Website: ulta-beauty
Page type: address-validator
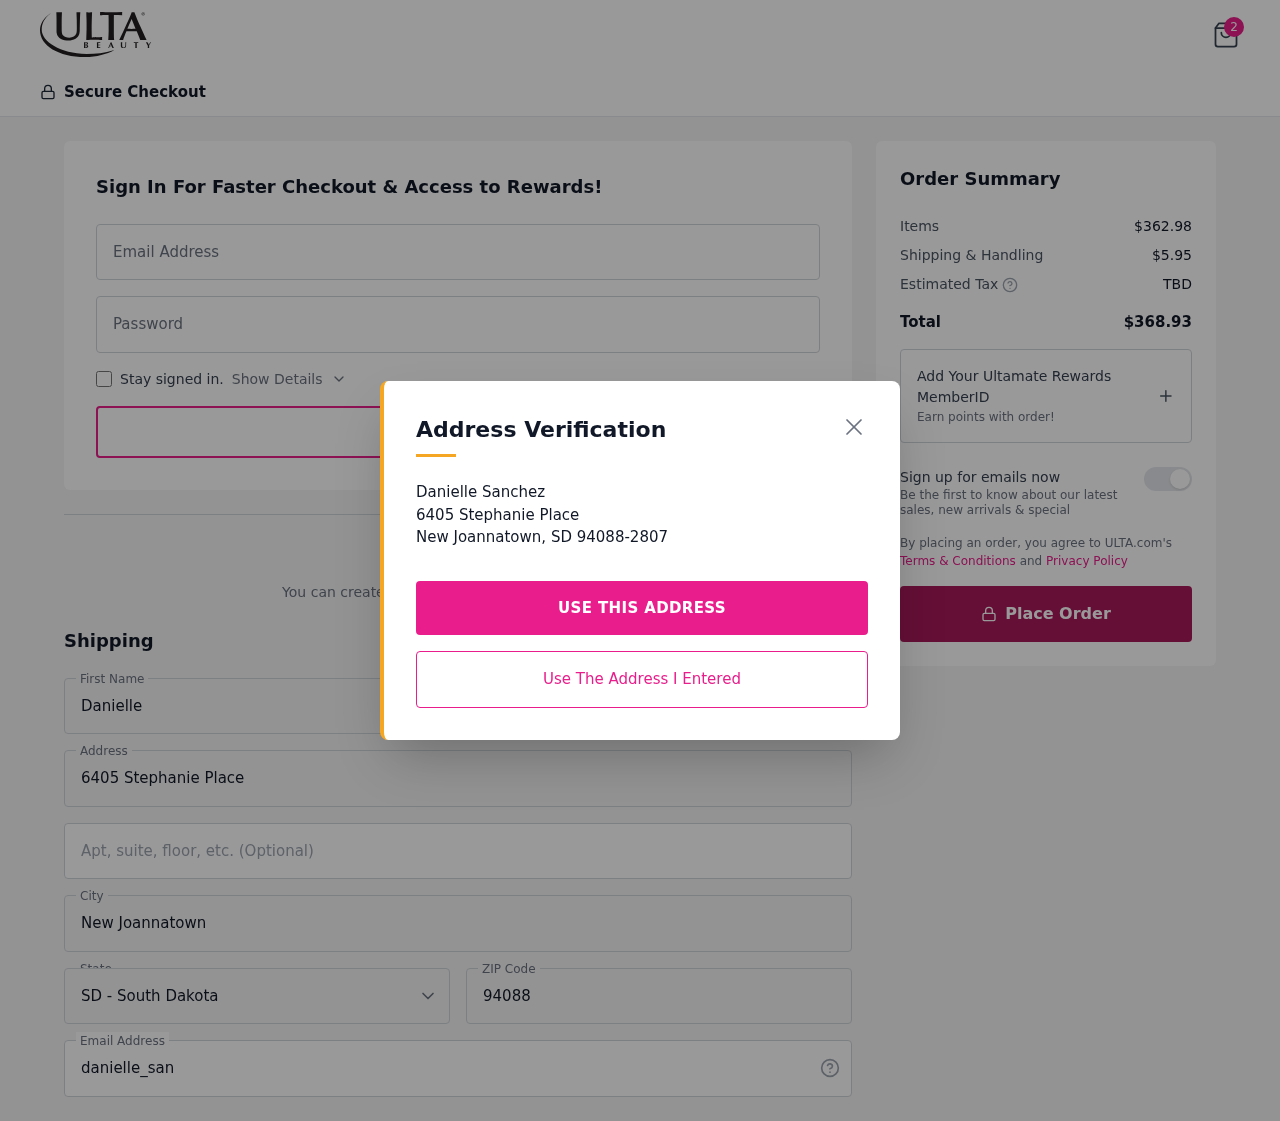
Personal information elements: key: PII_CITY
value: New Joannatown
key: PII_EMAIL
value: danielle_sanchez@hotmail.com
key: PII_FIRSTNAME
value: Danielle
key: PII_LASTNAME
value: Sanchez
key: PII_POSTCODE
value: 94088
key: PII_STATE_ABBR
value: SD
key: PII_STREET
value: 6405 Stephanie Place
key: PII_STREET2
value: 6405 Stephanie Place
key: PII_FULLNAME2
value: Danielle Sanchez
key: PII_CITY2
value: New Joannatown
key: PII_STATE_ABBR2
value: SD
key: PII_POSTCODE_FULL
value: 94088
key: PII_POSTCODE_EXT
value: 2807
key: PII_POSTCODE_NUMERIC
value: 94088
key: PII_POSTCODE_EXT_NUMERIC
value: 2807
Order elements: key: ORDER_NUM_ITEMS
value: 2
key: ORDER_SUBTOTAL
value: $362.98
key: ORDER_SHIPPING_COST
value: $5.95
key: ORDER_TOTAL
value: $368.93